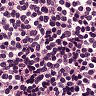
Metastatic tissue present: no